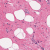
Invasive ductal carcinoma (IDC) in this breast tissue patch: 0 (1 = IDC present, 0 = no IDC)